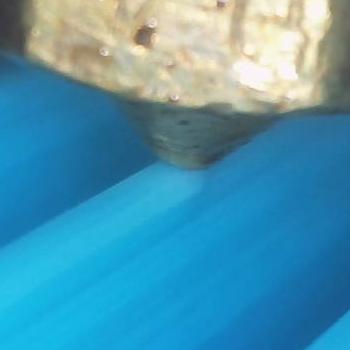
Flow rate: 267%